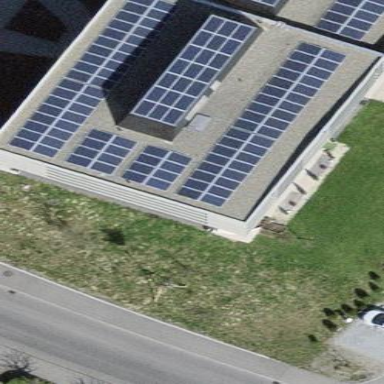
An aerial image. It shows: Solar photovoltaic panel generator.